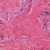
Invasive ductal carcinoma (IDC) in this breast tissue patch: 0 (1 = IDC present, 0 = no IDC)